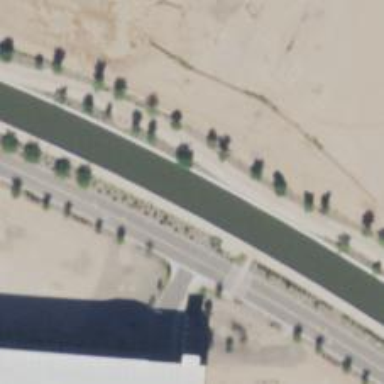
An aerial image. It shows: Canal.